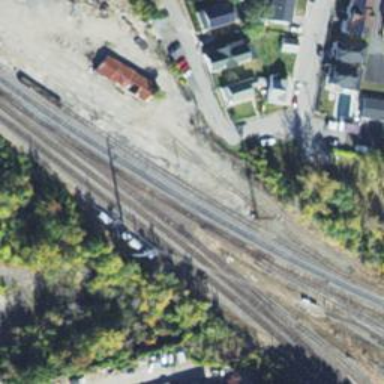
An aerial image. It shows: Railway junction.